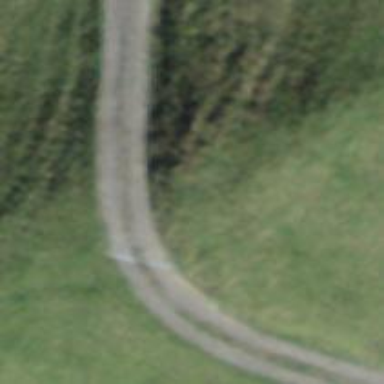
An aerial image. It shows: Gravel service road.